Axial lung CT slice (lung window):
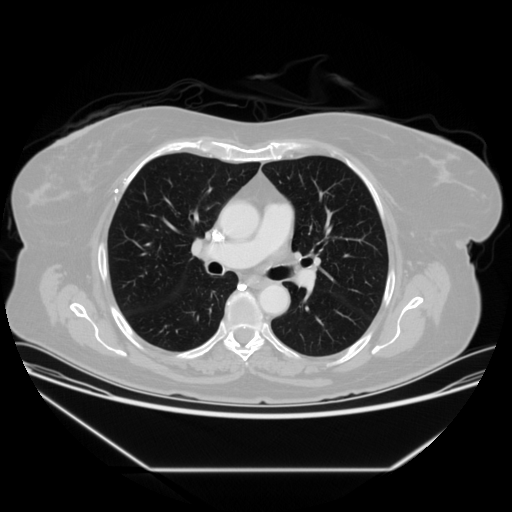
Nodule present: no